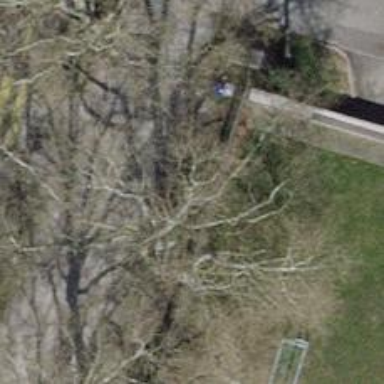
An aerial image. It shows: Tree-lined avenue.